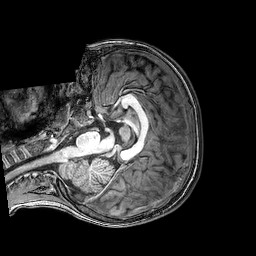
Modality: T1w
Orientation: axial
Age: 6
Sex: male
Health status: healthy